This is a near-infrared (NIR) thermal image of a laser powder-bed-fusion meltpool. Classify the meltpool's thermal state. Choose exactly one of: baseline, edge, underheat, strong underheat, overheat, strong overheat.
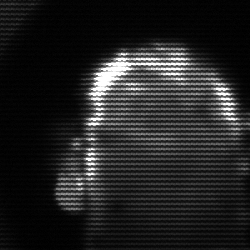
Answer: baseline